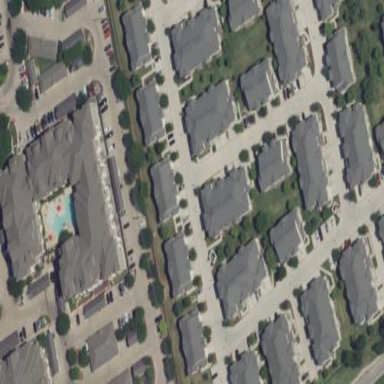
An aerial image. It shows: Residential area with apartments.